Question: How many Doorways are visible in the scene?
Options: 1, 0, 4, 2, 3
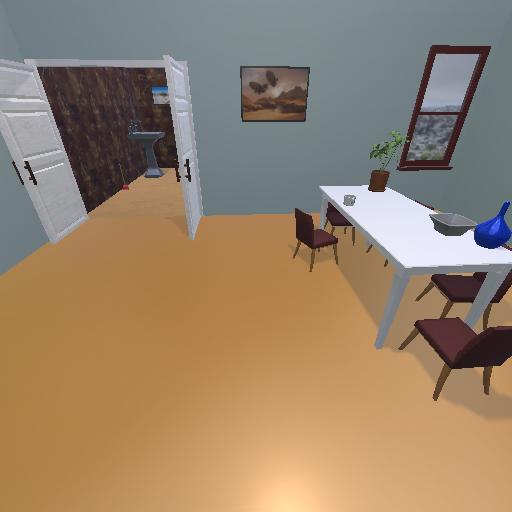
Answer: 1